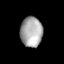
Tissue: lung
Cell type: T cells
Senescence score: 0.6129
Nuclear area (px): 655
Mean DAPI intensity: 167.287